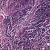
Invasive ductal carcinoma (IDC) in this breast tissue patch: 0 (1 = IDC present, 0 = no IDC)